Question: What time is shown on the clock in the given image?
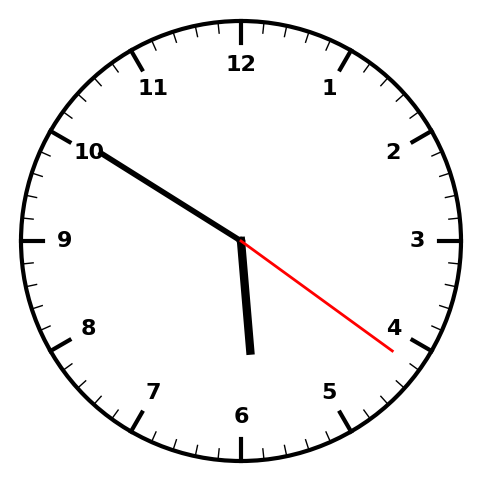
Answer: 05:50:21